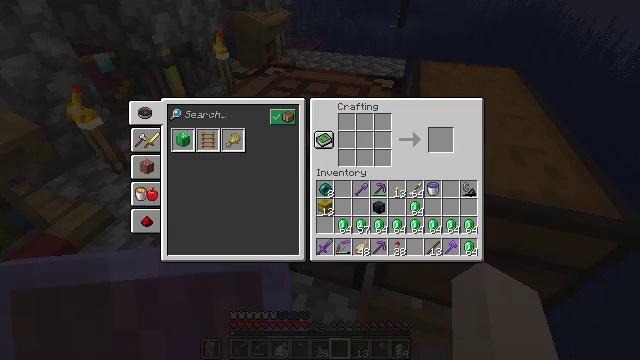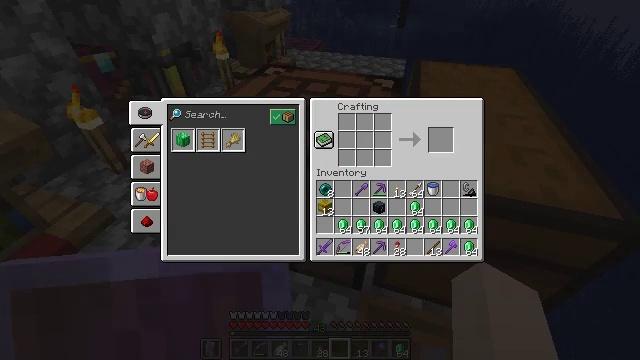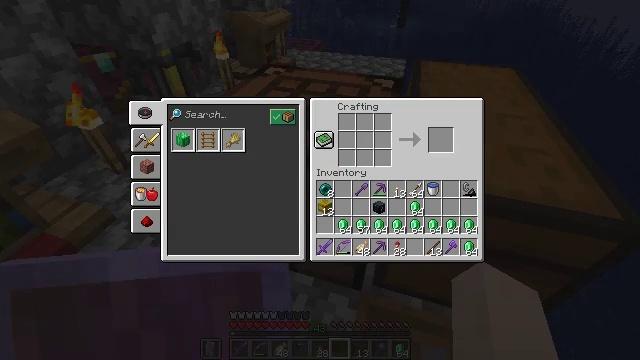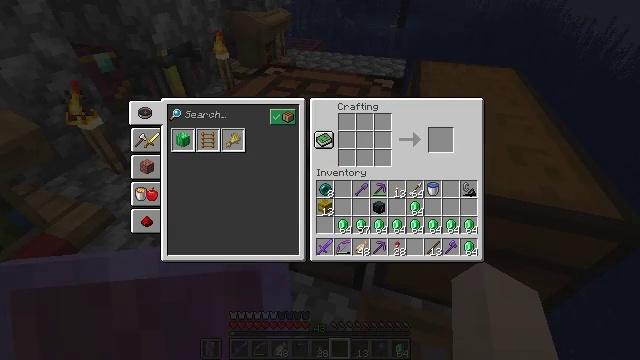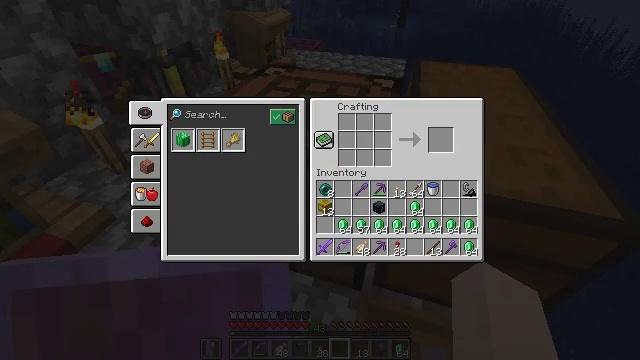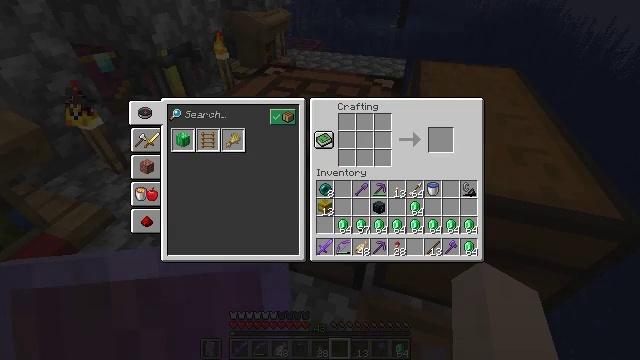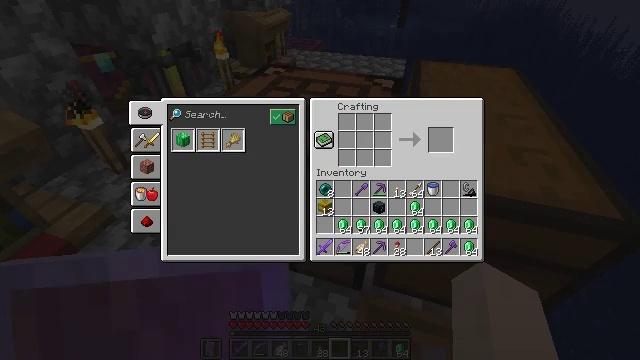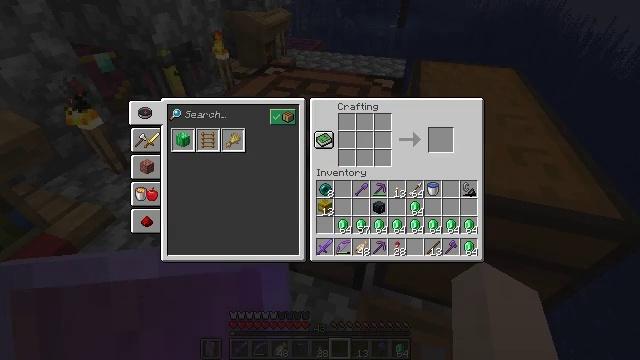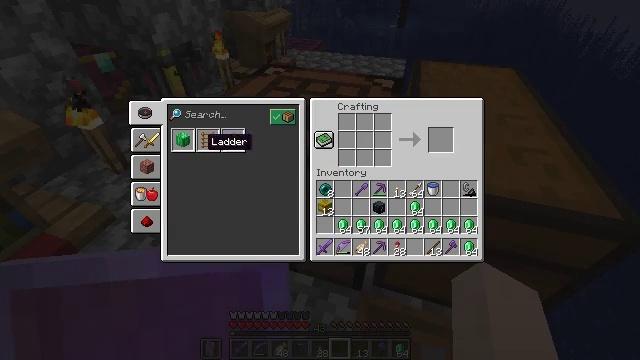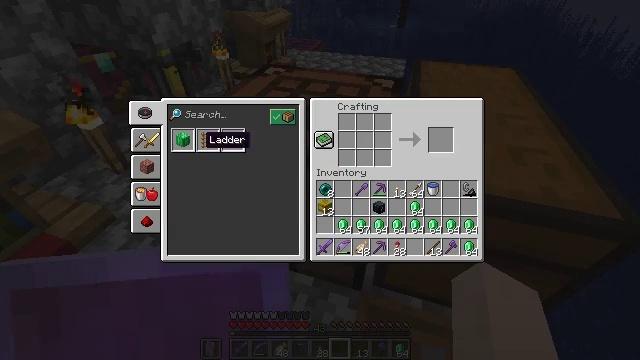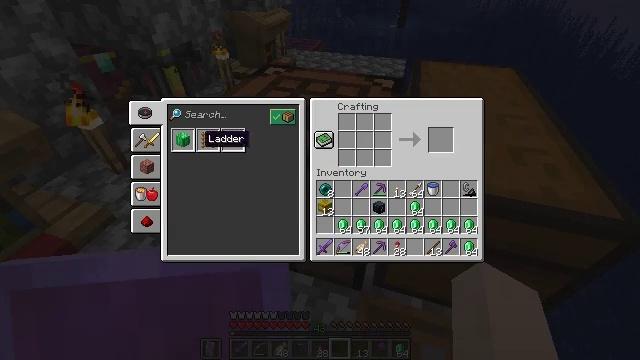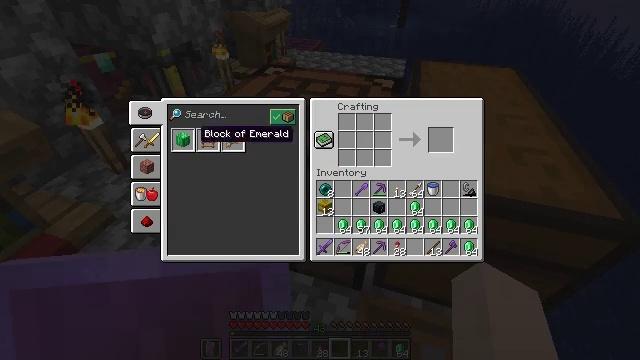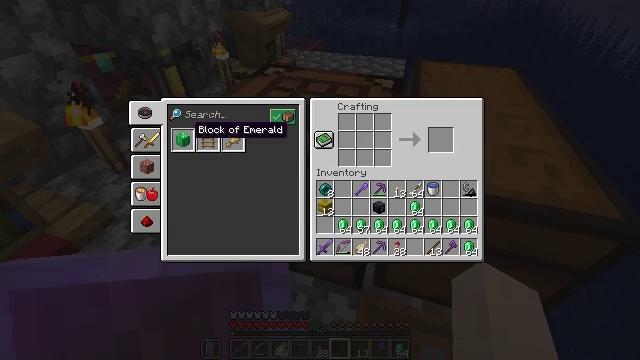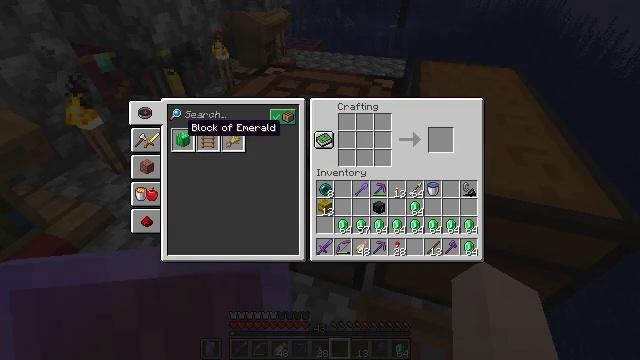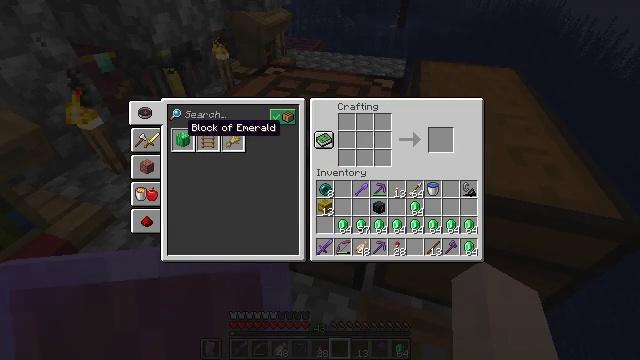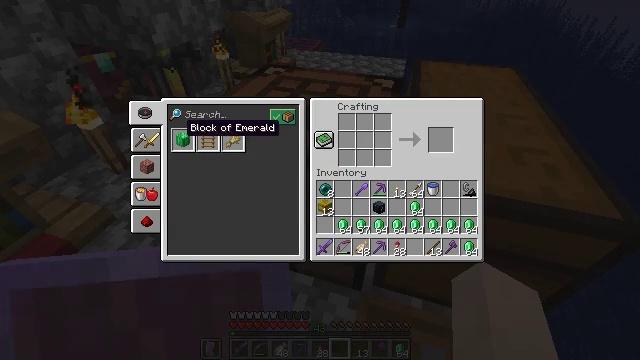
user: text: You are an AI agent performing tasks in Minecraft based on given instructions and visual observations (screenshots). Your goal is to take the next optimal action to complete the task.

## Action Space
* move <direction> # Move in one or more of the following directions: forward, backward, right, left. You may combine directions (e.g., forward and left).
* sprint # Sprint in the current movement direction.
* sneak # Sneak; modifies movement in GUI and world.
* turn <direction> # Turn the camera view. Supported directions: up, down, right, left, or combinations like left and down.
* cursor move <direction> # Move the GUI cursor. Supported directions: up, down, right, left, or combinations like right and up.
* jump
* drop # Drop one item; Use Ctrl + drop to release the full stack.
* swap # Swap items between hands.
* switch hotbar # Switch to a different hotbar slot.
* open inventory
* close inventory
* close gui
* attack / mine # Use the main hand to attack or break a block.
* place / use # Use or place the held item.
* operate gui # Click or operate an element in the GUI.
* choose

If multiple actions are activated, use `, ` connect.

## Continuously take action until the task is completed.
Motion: motion action
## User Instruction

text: Convert emeralds into an emerald block.
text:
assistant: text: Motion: no_op
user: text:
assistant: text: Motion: no_op
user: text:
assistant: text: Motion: turn left
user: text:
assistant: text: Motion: sneak, turn left
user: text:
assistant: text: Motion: sneak, turn left
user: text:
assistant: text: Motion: sneak, turn left
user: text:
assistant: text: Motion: sneak
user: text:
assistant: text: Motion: sneak
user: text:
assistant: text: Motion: sneak
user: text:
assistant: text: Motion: sneak
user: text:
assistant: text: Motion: sneak
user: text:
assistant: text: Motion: sneak
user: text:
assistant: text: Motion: sneak
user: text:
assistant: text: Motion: sneak
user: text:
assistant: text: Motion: sneak
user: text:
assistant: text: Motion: sneak
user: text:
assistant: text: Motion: sneak, attack / mine
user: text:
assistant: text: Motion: sneak, attack / mine
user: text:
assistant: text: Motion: sneak, attack / mine
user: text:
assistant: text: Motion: sneak, turn right
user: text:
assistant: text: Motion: sneak, turn right
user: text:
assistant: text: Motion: sneak, turn right
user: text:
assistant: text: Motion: sneak, turn right
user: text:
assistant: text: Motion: sneak, turn right and down
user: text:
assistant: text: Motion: sneak, turn right
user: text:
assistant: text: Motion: sneak, turn right
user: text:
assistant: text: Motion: sneak
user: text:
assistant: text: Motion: sneak
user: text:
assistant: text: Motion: sneak
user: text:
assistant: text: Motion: sneak